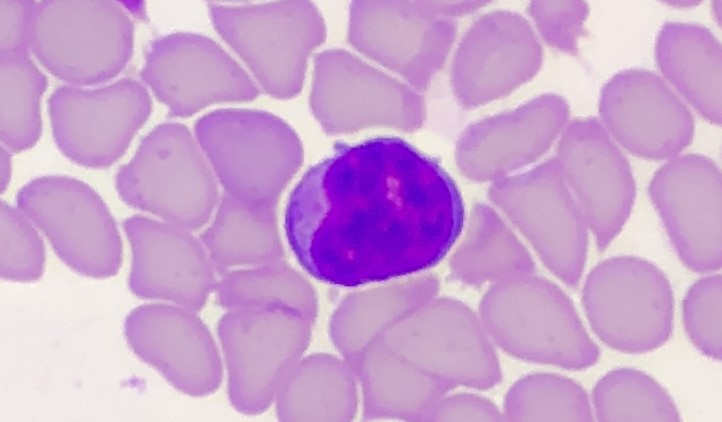
White blood cell type: Lymphocyte